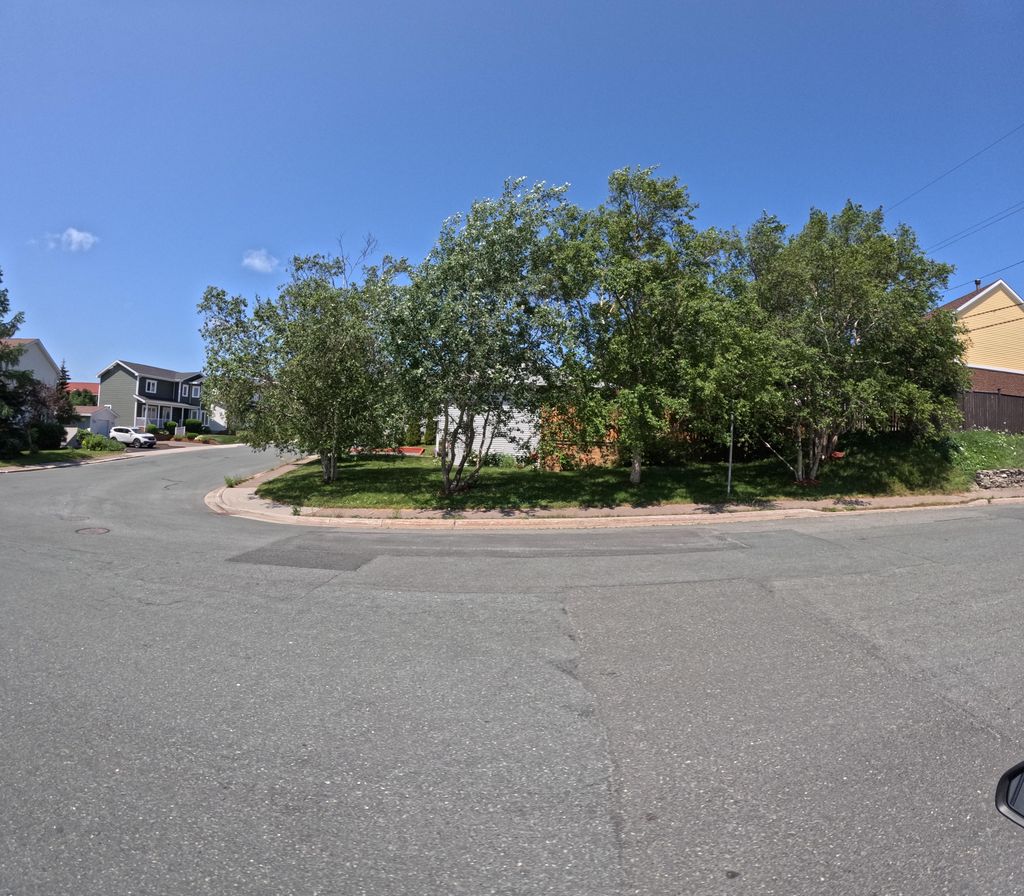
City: st_johns